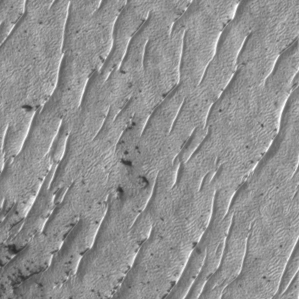
Label: frost